Field crop: maize
Growth stage: 2
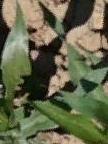
Species: maize